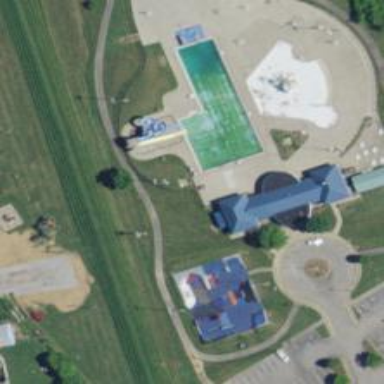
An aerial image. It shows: Water slide attraction.